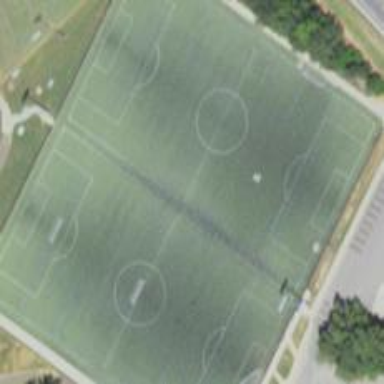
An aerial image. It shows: Soccer pitch with artificial turf for leisure sports activities.